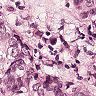
Metastatic tissue present: yes